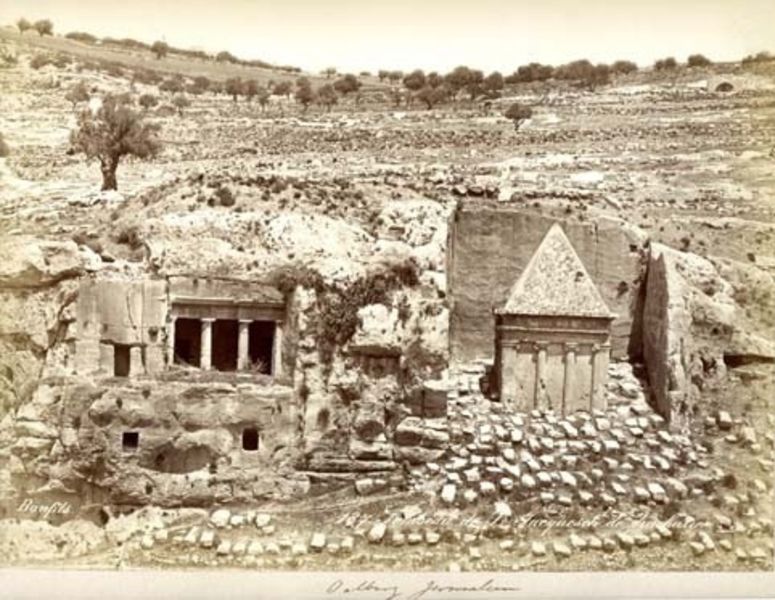
Titel: 187. Tombeau de St. Jacquesch de Zacherie
Künstler: Félix Bonfils
Standort: Hamburg
Institution: Museum für Kunst und Gewerbe Hamburg
Schlagwörter: landschaft, foto, fotografie, photographie, photo, karton, grab, anlagen, albumin, landschaftsdarstellung, jakobus, lichtbild, reisefotografie, historische, zacharias, schwarzweißpositivverfahren, silbersalzverfahren, schwarzweißfotografie, gebäude, örtlichkeit, straße, stätte, grabstätte, reisephotographie, albuminpapier, ölberg